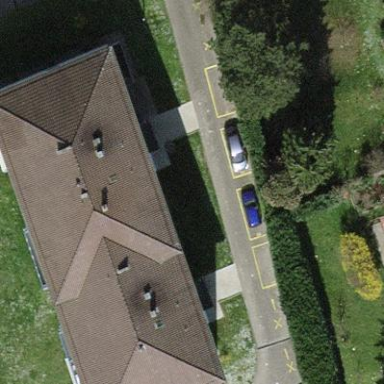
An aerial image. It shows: Parking lane.